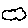
Label: cloud